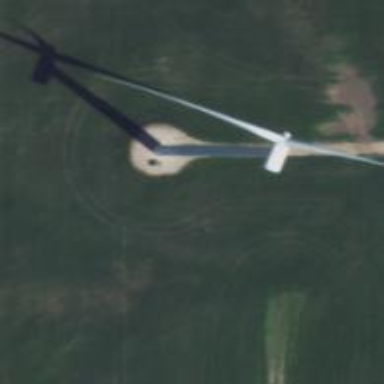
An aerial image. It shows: Industrial building with wind power generator. The generator is horizontal axis wind turbine.